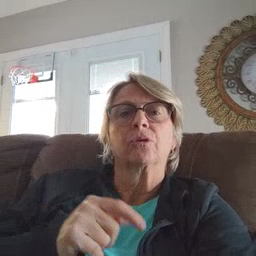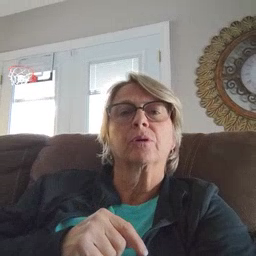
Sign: brother